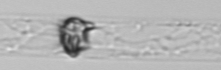
Label: Dactyliosolen_blavyanus